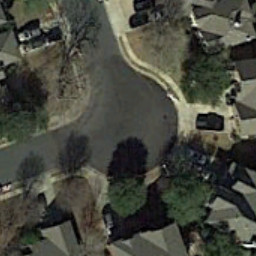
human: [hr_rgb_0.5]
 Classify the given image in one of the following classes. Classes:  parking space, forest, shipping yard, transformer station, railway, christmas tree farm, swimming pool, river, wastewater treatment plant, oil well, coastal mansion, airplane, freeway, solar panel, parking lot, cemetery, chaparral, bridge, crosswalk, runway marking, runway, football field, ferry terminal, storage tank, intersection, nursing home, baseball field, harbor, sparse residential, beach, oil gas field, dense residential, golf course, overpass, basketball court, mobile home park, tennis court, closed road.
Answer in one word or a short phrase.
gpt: closed road